Aerial crown-view tile of a tropical tree (Barro Colorado Island, Panama), acquired 20250124:
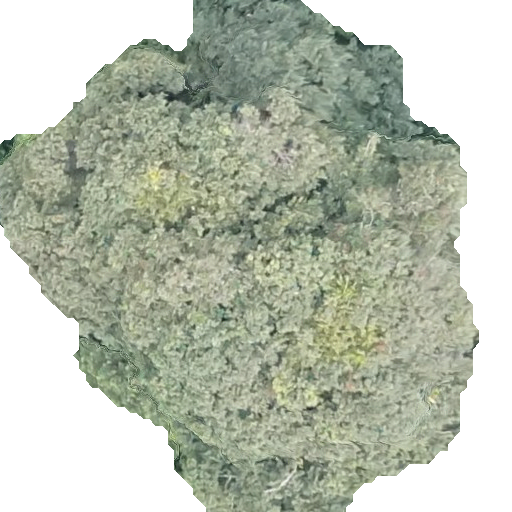
Species: Luehea seemannii
GBIF accepted scientific name: Luehea seemannii
Crown area: 265.728 m²